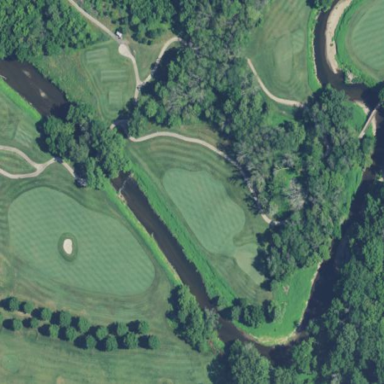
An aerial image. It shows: Designated golf cart path along service road.